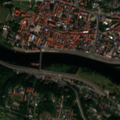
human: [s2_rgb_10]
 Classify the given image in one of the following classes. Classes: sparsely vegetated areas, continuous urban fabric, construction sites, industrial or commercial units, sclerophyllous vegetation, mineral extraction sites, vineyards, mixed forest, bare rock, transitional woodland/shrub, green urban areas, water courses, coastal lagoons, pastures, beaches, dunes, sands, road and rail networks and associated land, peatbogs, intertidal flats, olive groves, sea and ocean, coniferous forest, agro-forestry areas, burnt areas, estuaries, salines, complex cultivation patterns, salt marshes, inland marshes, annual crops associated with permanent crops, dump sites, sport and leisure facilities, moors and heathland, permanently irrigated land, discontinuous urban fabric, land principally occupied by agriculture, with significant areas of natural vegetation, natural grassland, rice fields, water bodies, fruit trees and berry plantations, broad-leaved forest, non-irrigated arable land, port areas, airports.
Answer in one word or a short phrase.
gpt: continuous urban fabric, discontinuous urban fabric, industrial or commercial units, airports, green urban areas, sport and leisure facilities, water courses